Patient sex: M
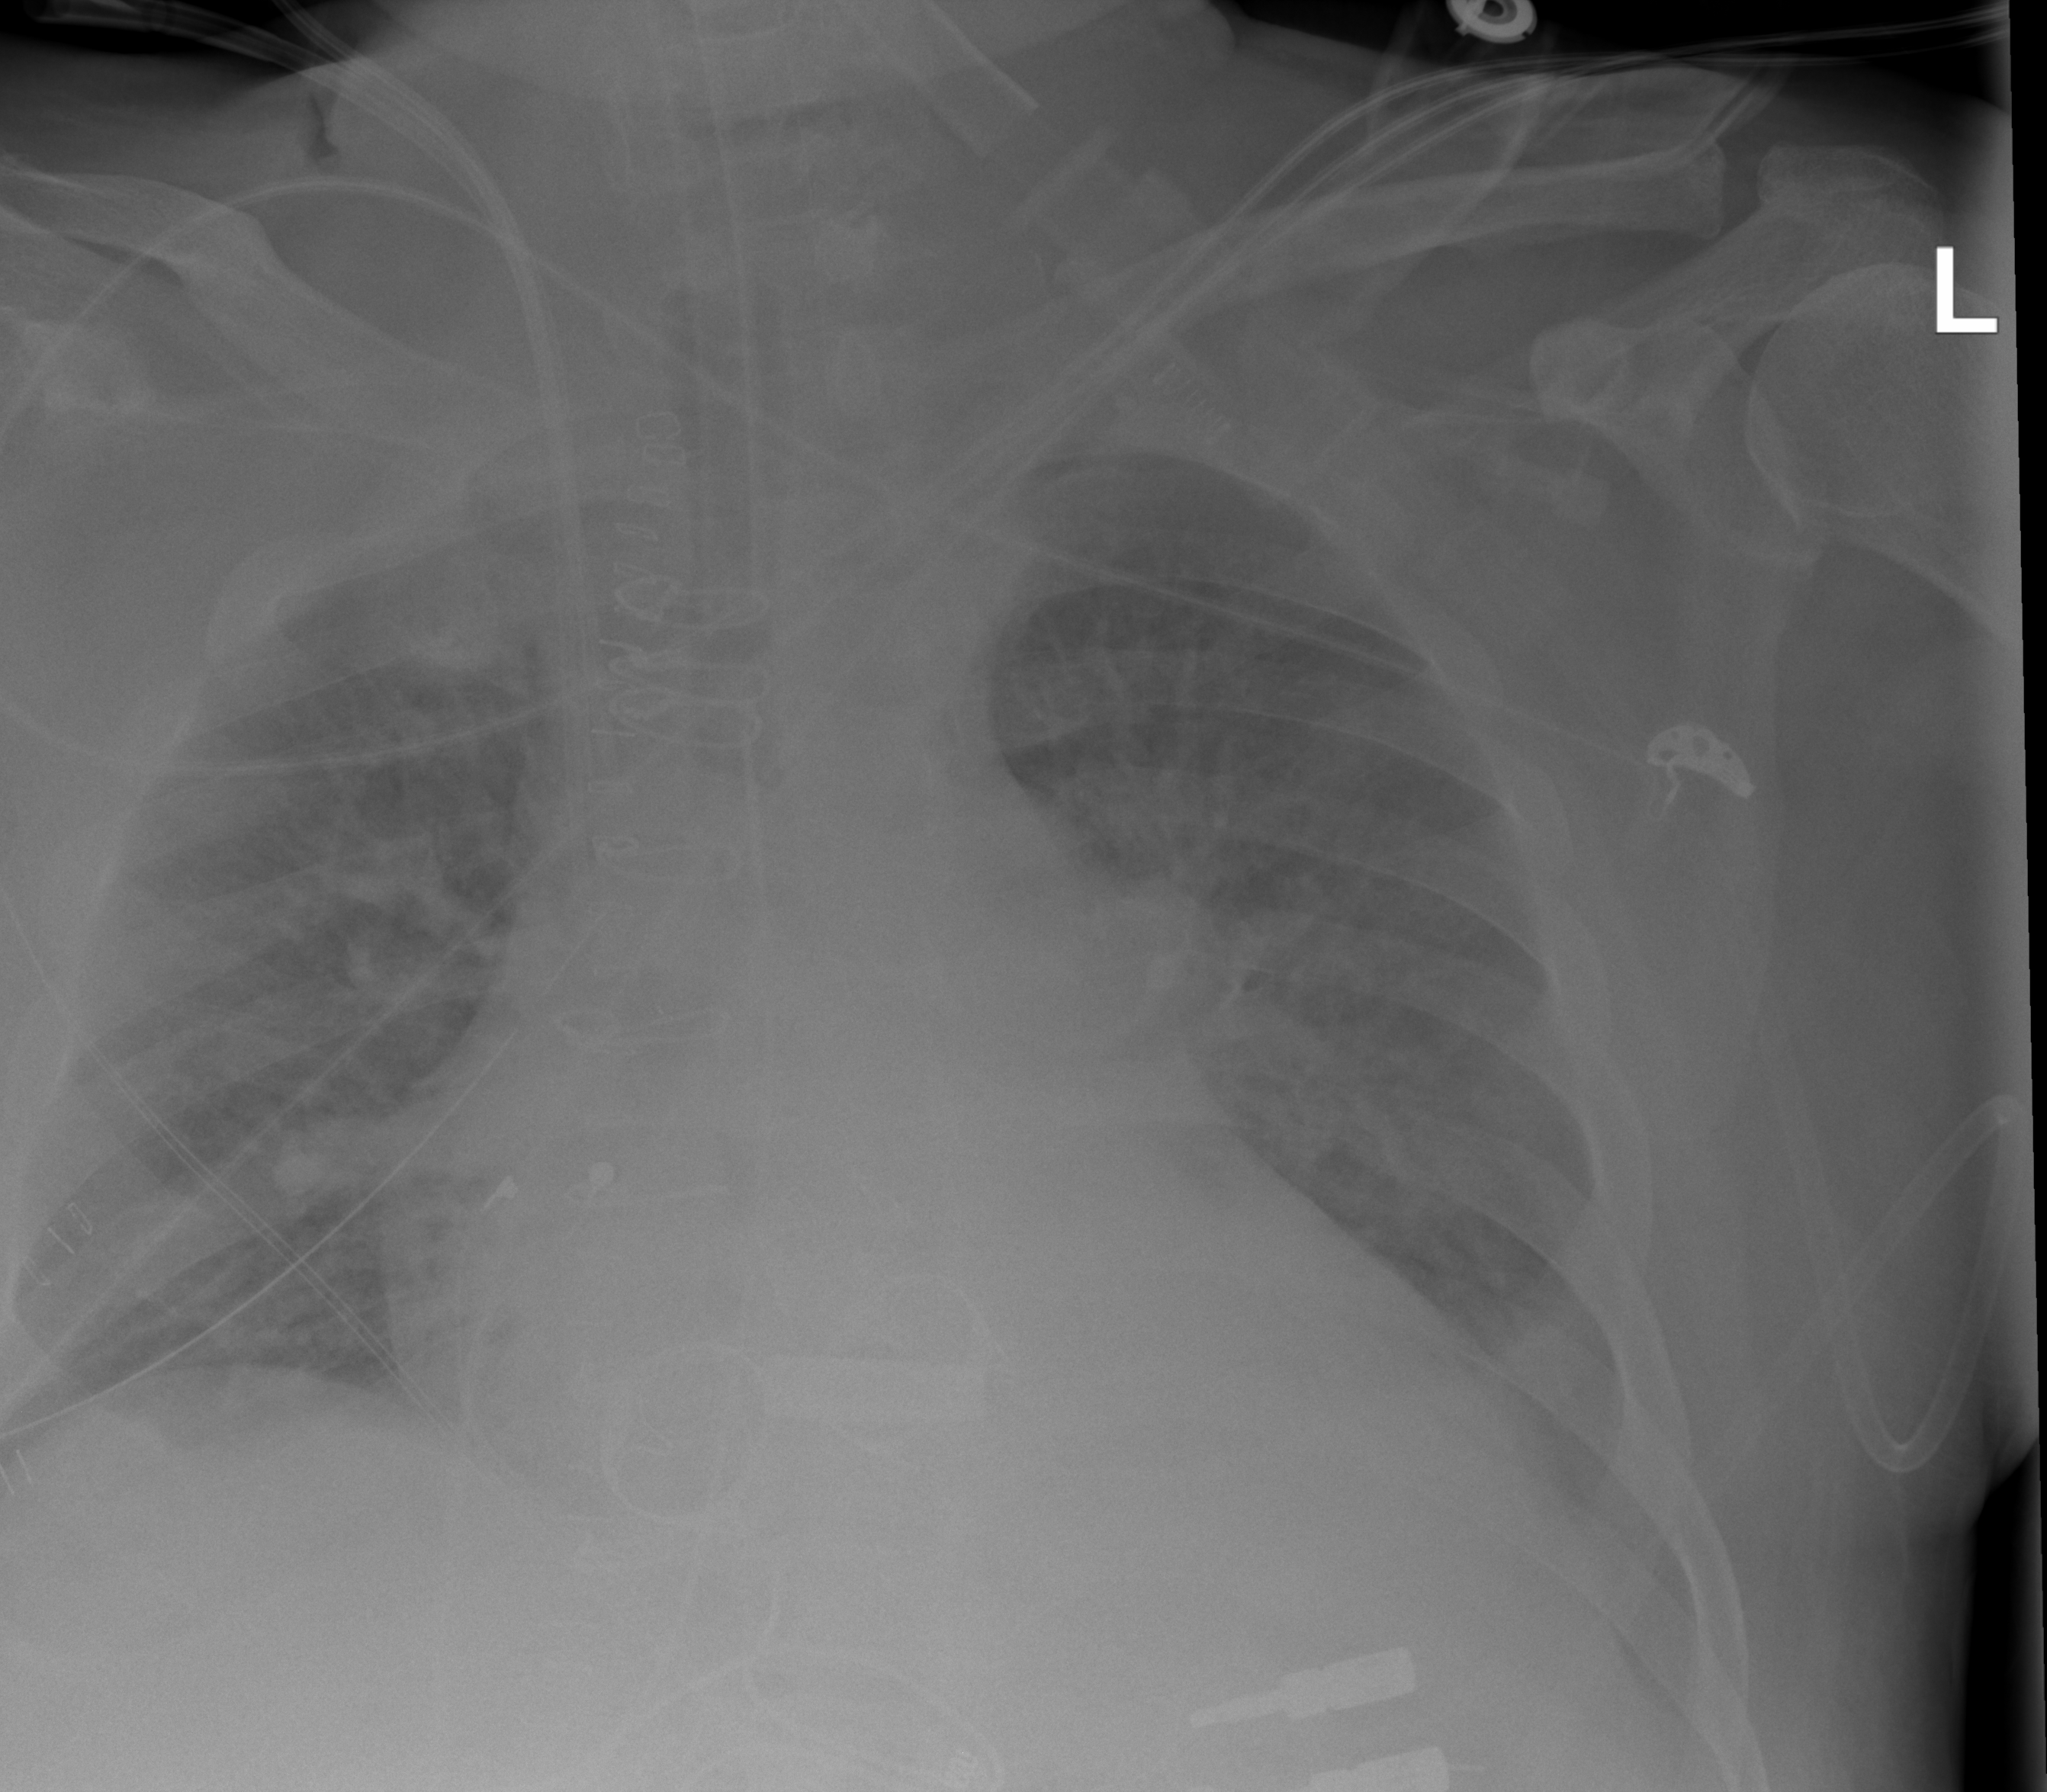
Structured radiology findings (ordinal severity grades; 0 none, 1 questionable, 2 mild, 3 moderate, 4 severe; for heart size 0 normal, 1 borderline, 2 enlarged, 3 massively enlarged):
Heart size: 2
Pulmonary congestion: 2
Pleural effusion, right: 0
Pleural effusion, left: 2
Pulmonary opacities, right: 2
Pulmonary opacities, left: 2
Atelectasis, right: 0
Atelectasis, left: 0